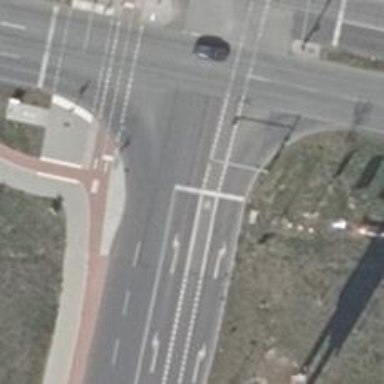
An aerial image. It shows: Road with traffic signals.